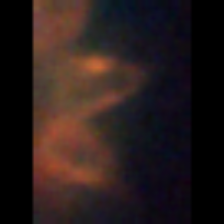
Taxon: Diatom_aggregate
Group: Diatoms